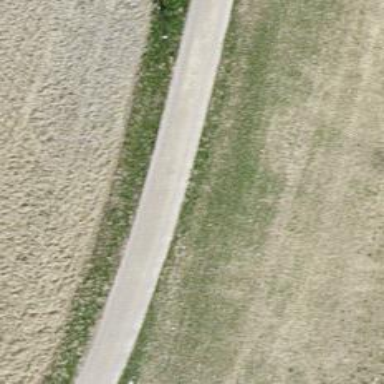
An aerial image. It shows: Unclassified road with asphalt surface and no sidewalk.